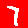
Digit: 7